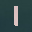
Label: 1